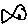
Label: fish